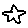
Label: star